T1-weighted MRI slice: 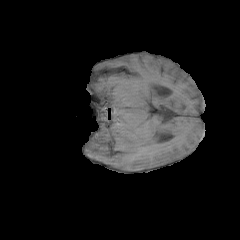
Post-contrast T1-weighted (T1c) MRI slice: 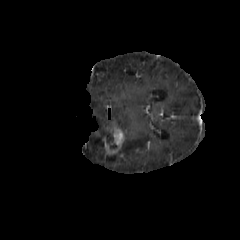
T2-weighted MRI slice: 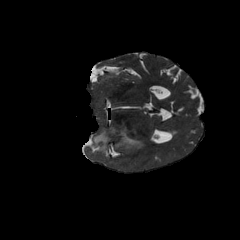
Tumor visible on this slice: yes